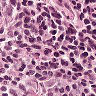
Metastatic tissue present: no